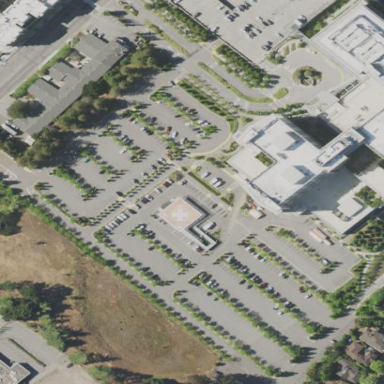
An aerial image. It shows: Hospital providing healthcare services.